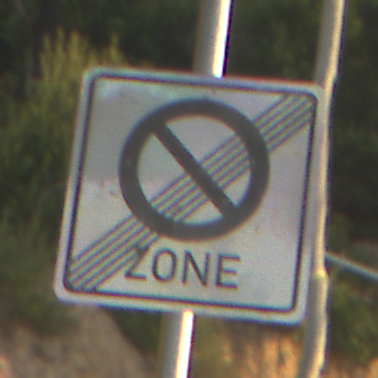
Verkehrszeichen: EndeEingeschraenktesHalteverbotZone
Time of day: SunriseSunset
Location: Outdoor (Nature)
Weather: PartlyCloudy
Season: NotSpecified
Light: Natural